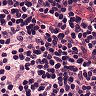
Metastatic tissue present: no